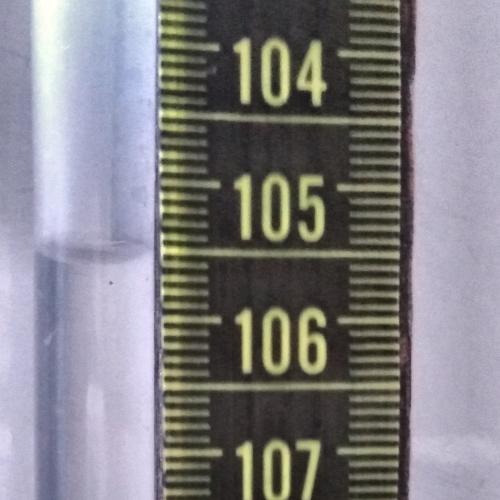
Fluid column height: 105.6 cm